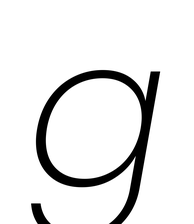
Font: Poppins-ExtraLightItalic